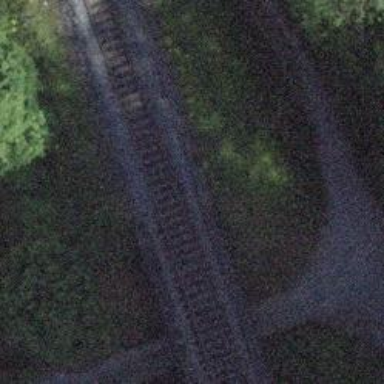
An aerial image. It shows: Single railway track with electrified contact line.